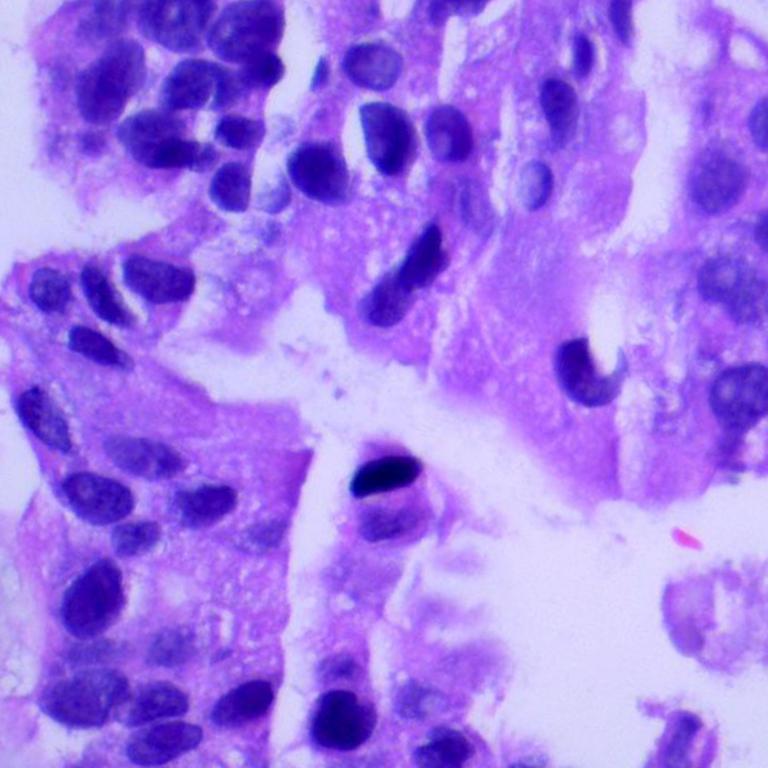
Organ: lung
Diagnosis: adenocarcinomas